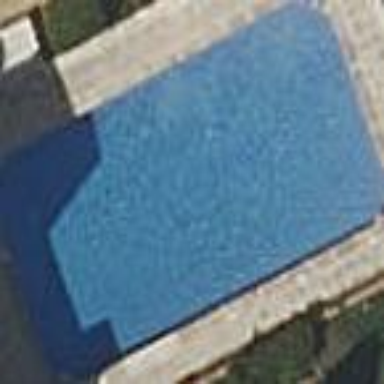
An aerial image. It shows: Swimming pool located in leisure land.